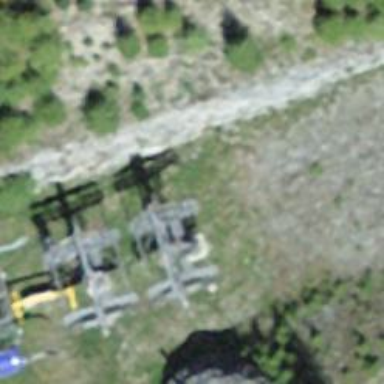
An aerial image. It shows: Pylon used for aerialway.